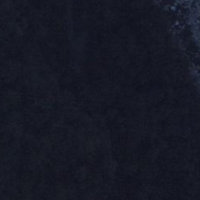
EUNIS habitat code: 44
Species observed at this site:
Amata phegea